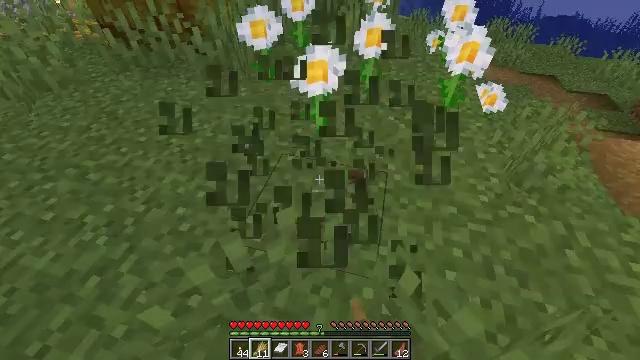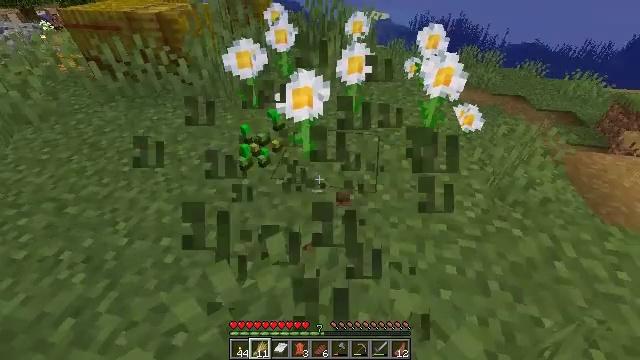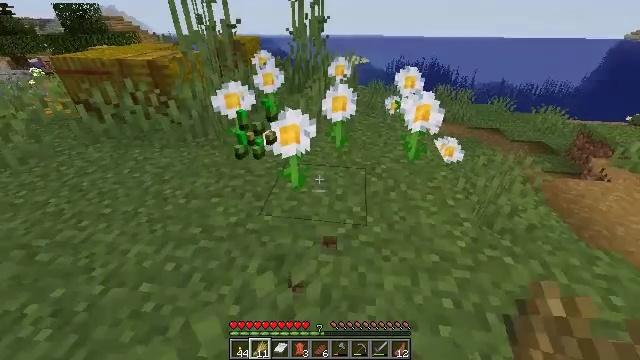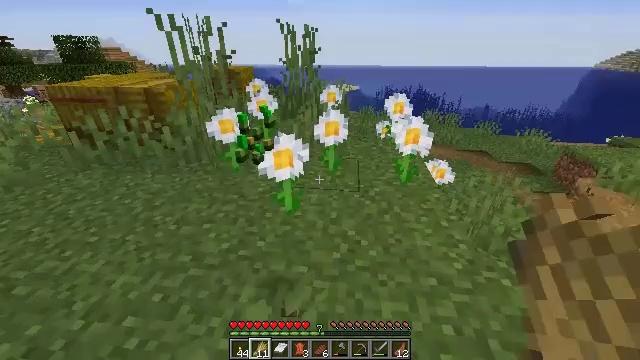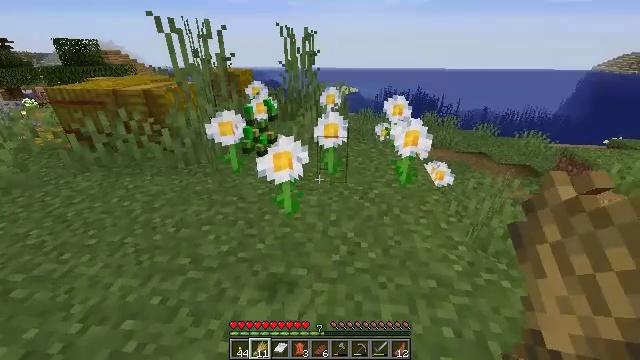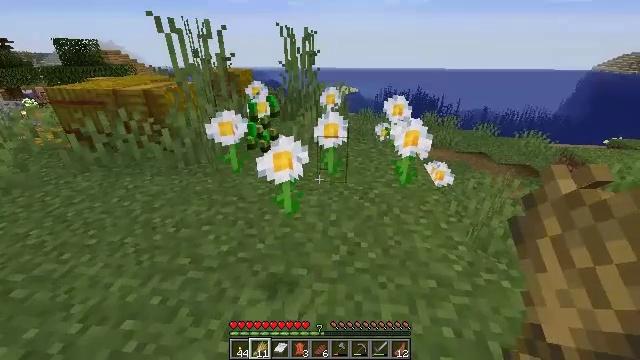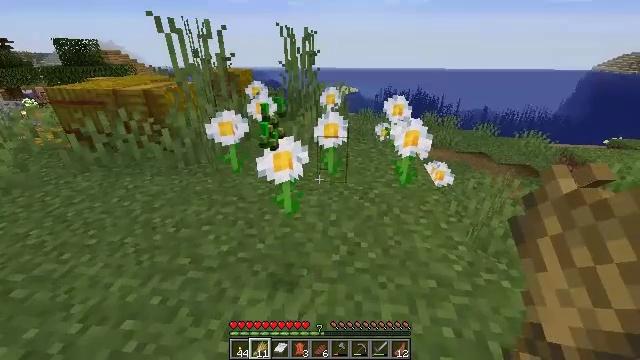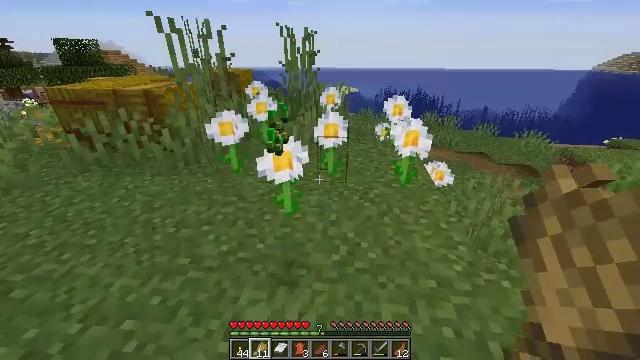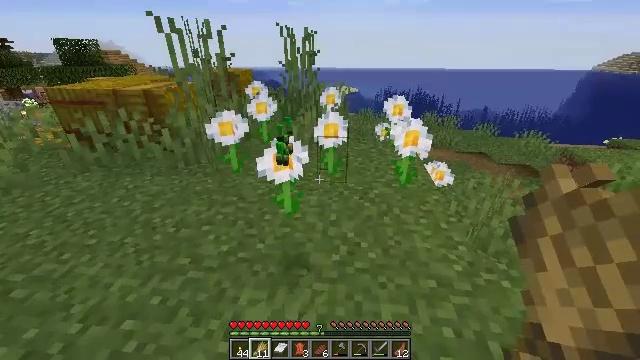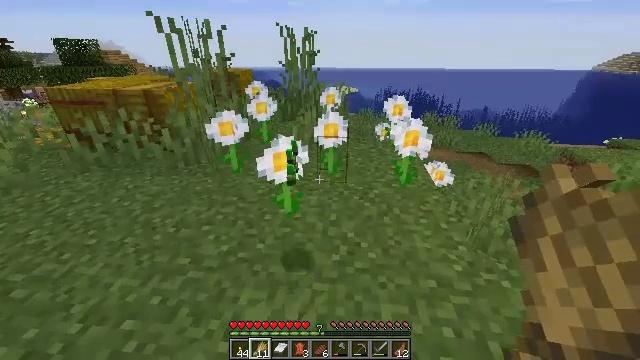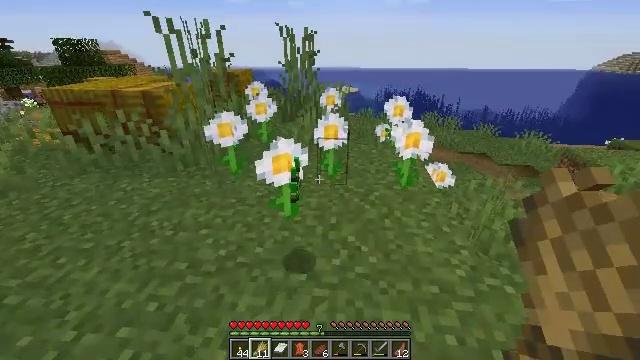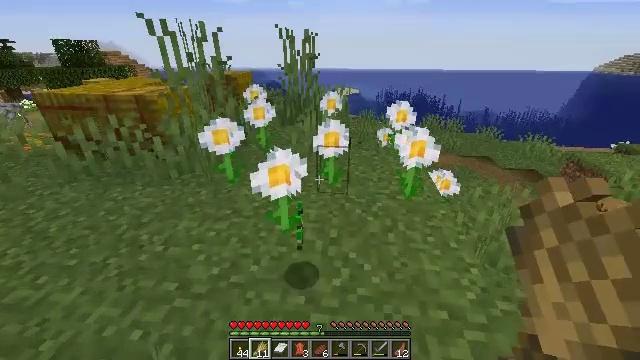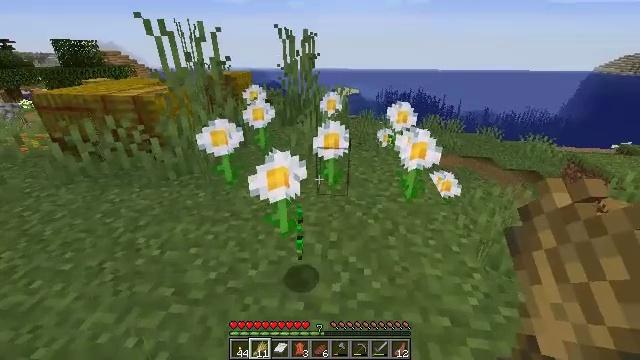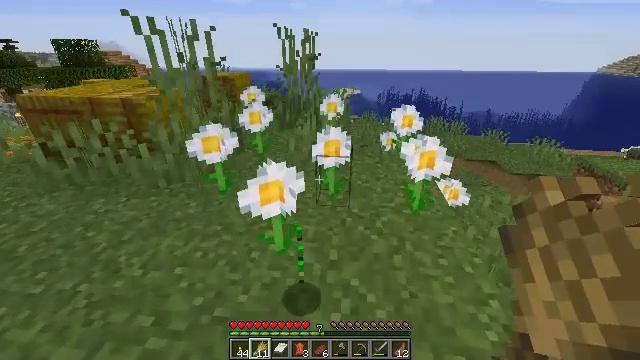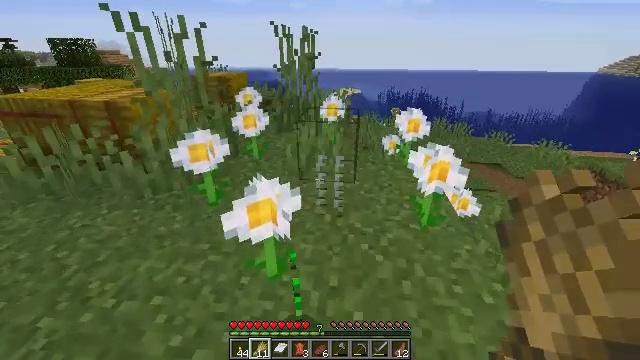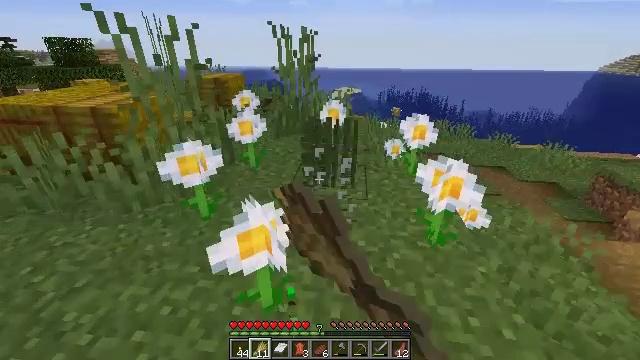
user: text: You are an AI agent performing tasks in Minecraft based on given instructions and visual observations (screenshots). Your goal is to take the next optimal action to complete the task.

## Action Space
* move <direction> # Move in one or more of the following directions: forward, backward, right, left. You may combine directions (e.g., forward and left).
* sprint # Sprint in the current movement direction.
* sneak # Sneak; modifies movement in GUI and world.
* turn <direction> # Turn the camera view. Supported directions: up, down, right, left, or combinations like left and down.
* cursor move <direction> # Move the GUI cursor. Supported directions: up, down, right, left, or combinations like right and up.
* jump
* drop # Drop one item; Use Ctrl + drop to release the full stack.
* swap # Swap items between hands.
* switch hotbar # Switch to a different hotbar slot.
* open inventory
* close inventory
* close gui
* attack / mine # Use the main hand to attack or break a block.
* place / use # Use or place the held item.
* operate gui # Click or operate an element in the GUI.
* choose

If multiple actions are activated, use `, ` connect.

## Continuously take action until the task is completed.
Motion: motion action
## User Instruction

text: Gather the oxeye daisy for crafting.
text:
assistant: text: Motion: turn right and up
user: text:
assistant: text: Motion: turn right and up
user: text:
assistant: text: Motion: turn right and up
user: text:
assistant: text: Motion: no_op
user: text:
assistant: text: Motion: no_op
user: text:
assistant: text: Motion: no_op
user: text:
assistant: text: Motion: no_op
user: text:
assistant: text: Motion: no_op
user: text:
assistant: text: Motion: no_op
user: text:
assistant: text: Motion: move forward
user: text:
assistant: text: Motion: move forward
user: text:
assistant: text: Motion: move forward
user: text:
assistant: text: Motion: move forward
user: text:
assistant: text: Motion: move forward, attack / mine
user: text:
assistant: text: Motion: move forward, attack / mine
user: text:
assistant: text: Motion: attack / mine
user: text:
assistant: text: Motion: no_op
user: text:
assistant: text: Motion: no_op
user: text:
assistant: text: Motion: no_op